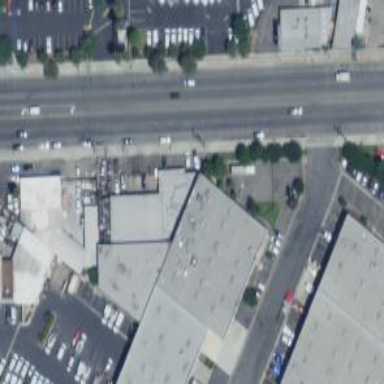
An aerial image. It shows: Commercial building.